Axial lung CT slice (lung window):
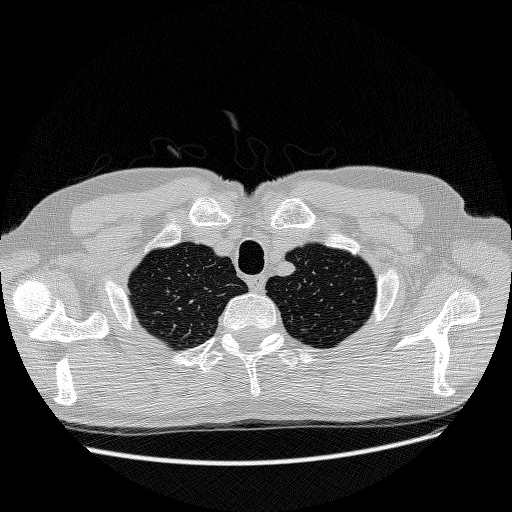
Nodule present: no